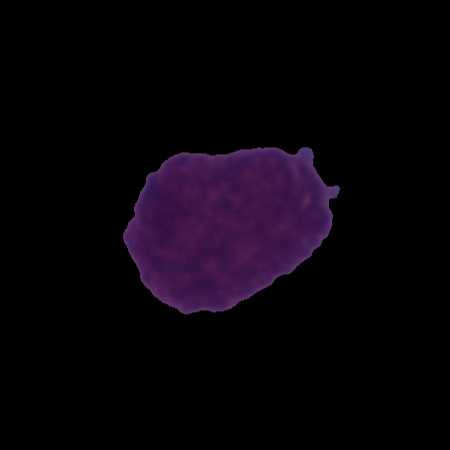
Label: cancer